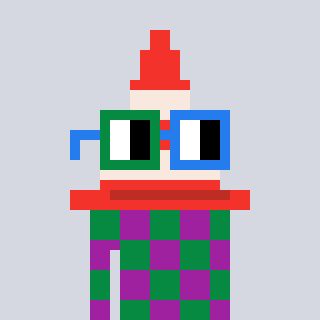
a pixel art character with square green and blue glasses, a cone-shaped head and a magenta-colored body on a cool background